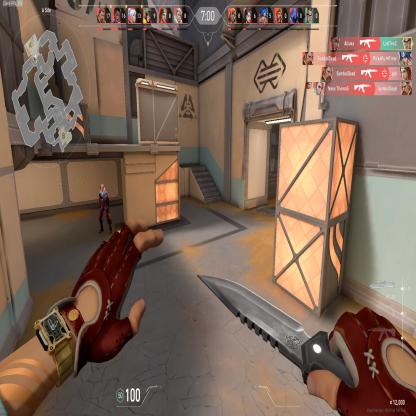
Label: enemy